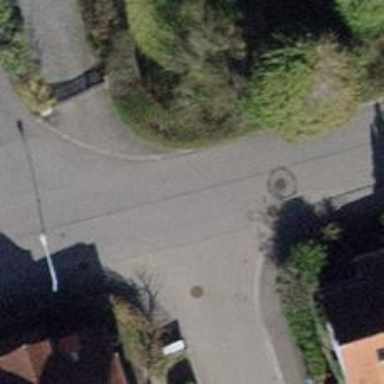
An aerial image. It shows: Residential road with sidewalk on the left.